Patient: sex F, age 67
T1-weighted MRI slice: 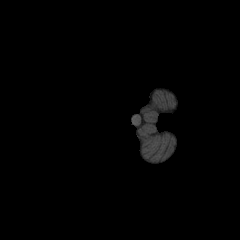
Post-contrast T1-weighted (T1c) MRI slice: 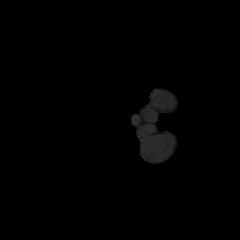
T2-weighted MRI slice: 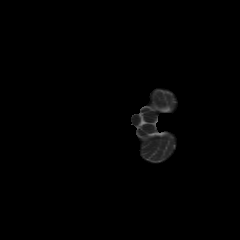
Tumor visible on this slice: no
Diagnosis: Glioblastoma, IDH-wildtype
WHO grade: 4